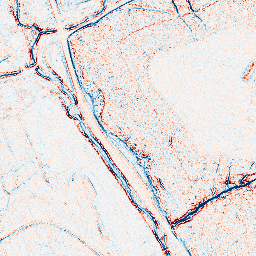
Category: edge_preserving
Decomposition family: bilateral
Decomposition parameters: d: 5
sigma_color: 100
sigma_space: 100
Upsampling method: bicubic
Upsampling parameters: scale: 8
Upsampling scale: 8